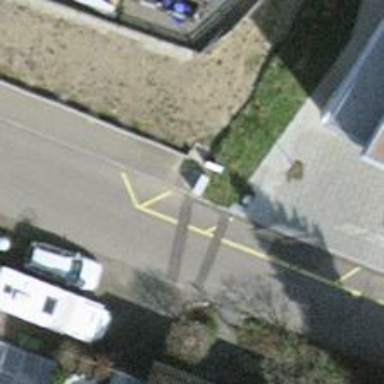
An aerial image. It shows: Kerb barrier.